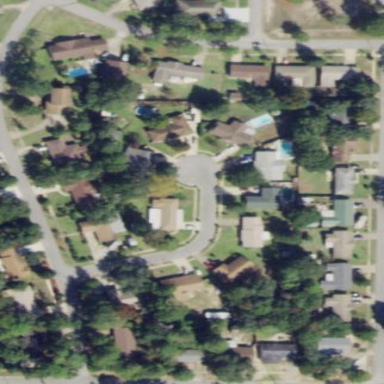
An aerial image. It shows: Residential area composed of single-family homes.